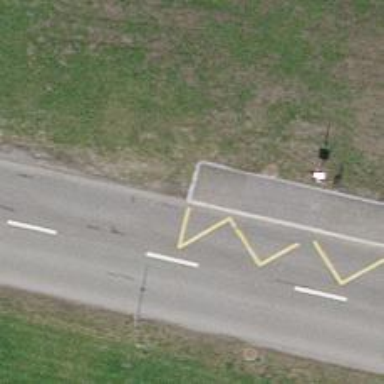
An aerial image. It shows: Platform for public transport on the road.